Question: >
<URL>
How can I get this text to shrink/enlarge the font-size automatically to fit perfectly wrapped into the box size?
I'm trying to do this with HTML & CSS but I don't see any option. I don't mind using javascript/jquery if there is a way.

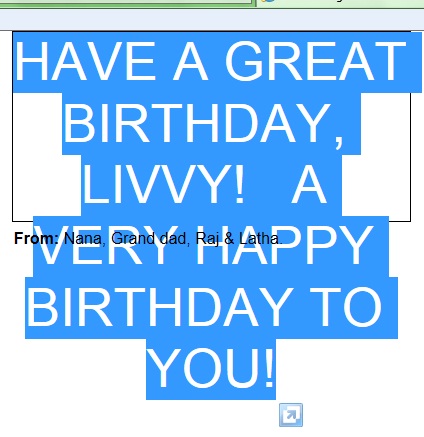
Answer: Something like this maybe?
<URL>
Edit: Of course someone had already come up with a better solution... Check out the link in John's comment, has some good solutions! Still, it was good fun to have a crack at it! :)